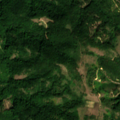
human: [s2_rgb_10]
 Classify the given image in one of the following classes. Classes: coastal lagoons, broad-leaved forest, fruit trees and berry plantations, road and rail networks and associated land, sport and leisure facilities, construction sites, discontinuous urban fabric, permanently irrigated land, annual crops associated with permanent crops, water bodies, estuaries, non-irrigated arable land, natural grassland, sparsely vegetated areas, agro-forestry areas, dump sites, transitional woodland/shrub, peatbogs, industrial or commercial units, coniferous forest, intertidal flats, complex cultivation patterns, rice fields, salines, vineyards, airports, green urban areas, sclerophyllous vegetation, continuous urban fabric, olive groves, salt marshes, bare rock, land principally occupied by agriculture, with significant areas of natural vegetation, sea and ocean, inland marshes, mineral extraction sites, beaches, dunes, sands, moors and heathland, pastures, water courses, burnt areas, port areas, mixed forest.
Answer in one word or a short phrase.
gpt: land principally occupied by agriculture, with significant areas of natural vegetation, broad-leaved forest, transitional woodland/shrub